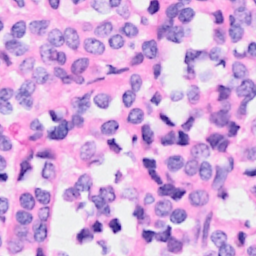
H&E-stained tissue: Breast